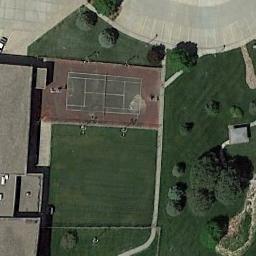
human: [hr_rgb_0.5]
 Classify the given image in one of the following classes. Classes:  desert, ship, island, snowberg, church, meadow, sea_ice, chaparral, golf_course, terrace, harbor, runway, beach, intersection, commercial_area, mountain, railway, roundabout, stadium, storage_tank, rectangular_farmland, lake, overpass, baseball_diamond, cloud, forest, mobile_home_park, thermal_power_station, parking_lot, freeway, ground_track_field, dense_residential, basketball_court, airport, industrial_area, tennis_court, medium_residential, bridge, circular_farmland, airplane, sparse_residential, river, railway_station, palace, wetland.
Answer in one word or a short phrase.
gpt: tennis_court